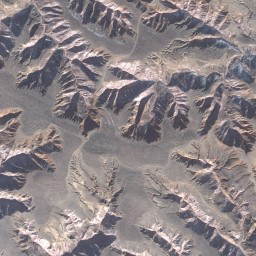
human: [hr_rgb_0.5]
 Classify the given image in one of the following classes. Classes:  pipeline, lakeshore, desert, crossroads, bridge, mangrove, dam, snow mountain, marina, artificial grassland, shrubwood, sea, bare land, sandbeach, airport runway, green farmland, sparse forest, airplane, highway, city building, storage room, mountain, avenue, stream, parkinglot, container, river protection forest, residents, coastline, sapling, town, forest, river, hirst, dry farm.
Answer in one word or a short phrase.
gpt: mountain